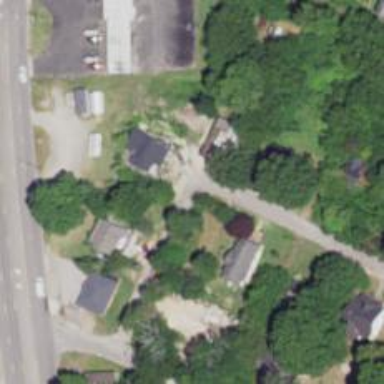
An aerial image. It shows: Residential road.